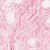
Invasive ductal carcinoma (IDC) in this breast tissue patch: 0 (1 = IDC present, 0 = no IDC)